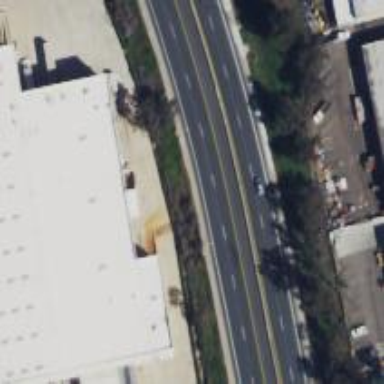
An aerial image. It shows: Secondary road with asphalt surface.